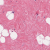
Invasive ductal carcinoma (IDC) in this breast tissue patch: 0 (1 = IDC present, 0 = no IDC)